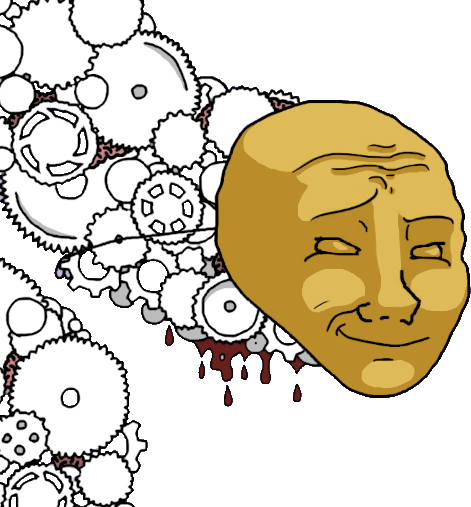
Label: 5_Smugjak